Question: i would like to create a message box similar to which appears when the volume buttons are pressed.

Anyone knows how to do it? Thanks
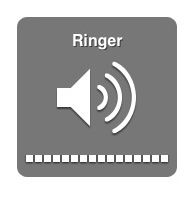
Answer: Check the MBProgressHUD project:
<URL>
<URL>